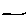
Label: line